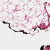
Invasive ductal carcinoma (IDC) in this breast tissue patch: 0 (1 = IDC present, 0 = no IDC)